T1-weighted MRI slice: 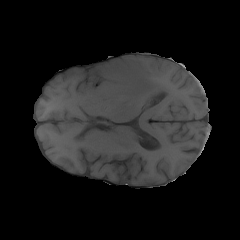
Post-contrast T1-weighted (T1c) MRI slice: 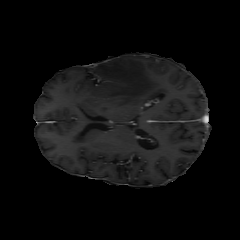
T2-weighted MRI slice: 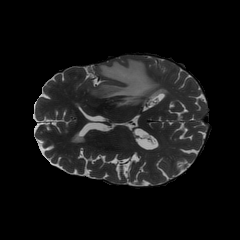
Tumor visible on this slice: yes